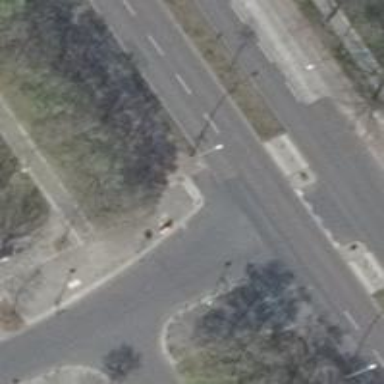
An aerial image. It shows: Unmarked crossing with pedestrian island.